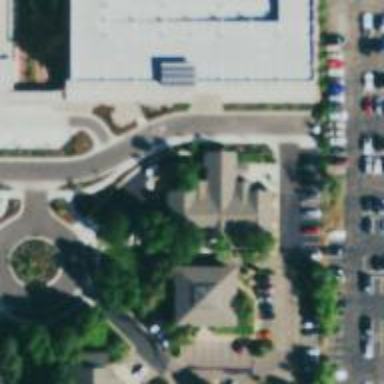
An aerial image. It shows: Healthcare clinic.